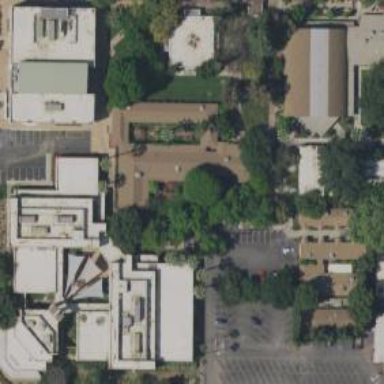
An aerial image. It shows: University building.